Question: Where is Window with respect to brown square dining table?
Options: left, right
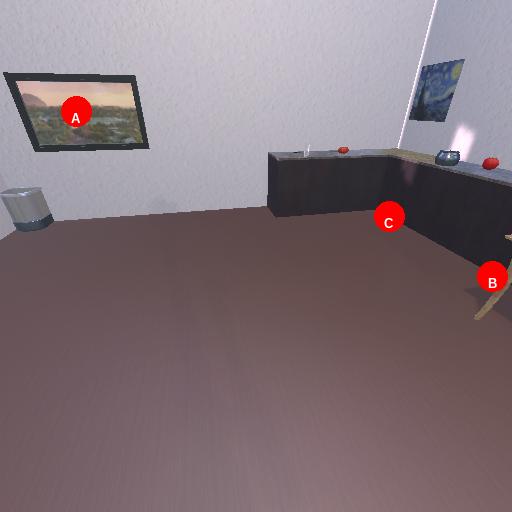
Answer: left